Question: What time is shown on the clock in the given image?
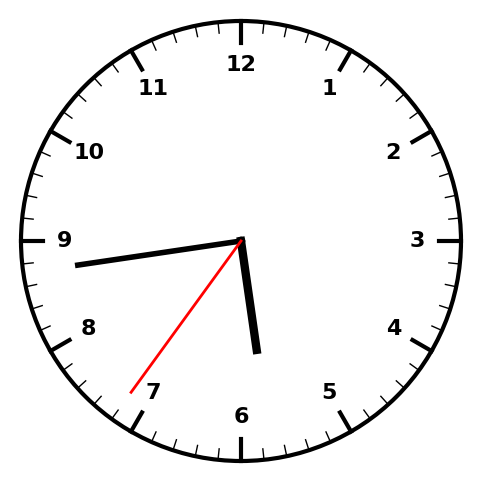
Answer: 05:43:36